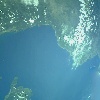
Label: water